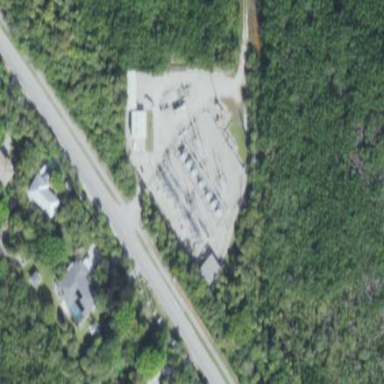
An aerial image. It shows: Outdoor distribution power substation enclosed by chain link fence.